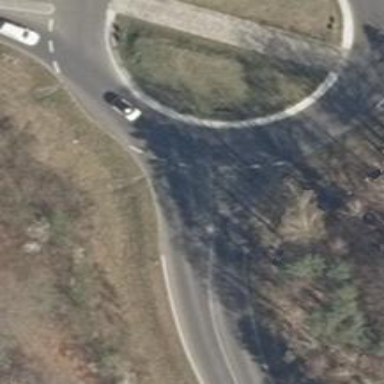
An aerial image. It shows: Road with "give way" sign.